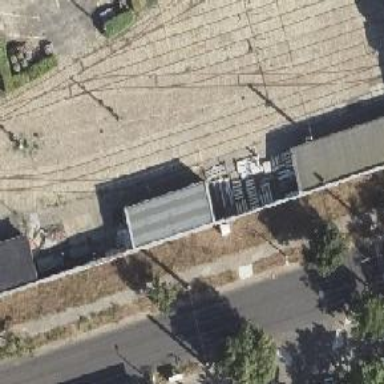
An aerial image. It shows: Traction substation for powering transportation systems.